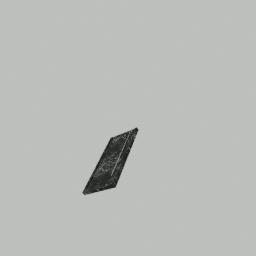
Label: architecture